Question: Refer to the screenshot below, I have created a 'div' to wrap another two 'div' of image and text, then I use CSS 'position: absolute' to make these 'div' merge together.
However, I found that the button is not sensitive while testing on mobile devices, sometime I need to touch the button few time to take effect.
So, is there something wrong for my code and what is the best practice to create a button with image and text?
Thanks

'''
<div class="r">
<div class="a">
<div class="i"><img src="store_btn_on.png" /></div>
<div class="t">Shatin</div>
</div>
<div class="b">
<div class="i"><img src="store_btn_off.png" /></div>
<div class="t">Causeway Bay</div>
</div>
<div class="c">
<div class="i"><img src="store_btn_off.png" /></div>
<div class="t">Kowloon Bay</div>
</div>
</div>
'''
'''
addButtonListener($("#store > .r > .a"), function(event, target){
$("#some_content").css("display", "none");
$("#other_content").css("display", "block");
$(".r > .b > .a > img").attr("src" , "store_btn_on.png");
$(".r > .b > .b > img, .r > .b > .c > img").attr("src" , "store_btn_off.png");
});
function addButtonListener(targets, job){
if ("ontouchstart" in document.documentElement){
targets.each(function(){
$(this)[0].addEventListener('touchstart', function(event){
event.preventDefault();
$(this).attr({ "x": event.targetTouches[0].clientX, "diffX": 0, "y": event.targetTouches[0].clientY, "diffY": 0 });
$(this).addClass("on");
}, false);
$(this)[0].addEventListener('touchmove', function(event){
$(this).attr({
"diffX": Math.abs(event.targetTouches[0].clientX - $(this).attr("x")),
"diffY": Math.abs(event.targetTouches[0].clientY - $(this).attr("y"))
});
}, false);
$(this)[0].addEventListener("touchend", function(event){
$(this).removeClass("on");
if ($(this).attr("diffX") < 5 && $(this).attr("diffY") < 5){ $(job(event, $(this))); }
}, false);
});
}
else {
targets.each(function(){
$(this).mousedown(function(event){ event.preventDefault(); $(this).addClass("on"); });
$(this).mouseup(function(event){ event.preventDefault(); if ($(this).hasClass("on")){ $(job(event, $(this))); } $(this).removeClass("on"); });
$(this).hover(function(event){ $(this).removeClass("on"); });
});
}
}
'''
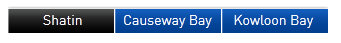
Answer: I am not sure about the sensitivity of your button on mobile devices (you haven't shown any of your code for handling click events), but I think it is better to write your HTML like this:
'''
<div class="r">
<div class="button on">
<span>Shatin</span>
</div>
<div class="button">
<span>Bay</span>
</div>
<div class="button">
<span>Bay</span>
</div>
</div>
'''
Then use CSS in your stylesheet:
'''
.button {
background: url(http://domain.com/images/store_btn_off.png) no-repeat 0 0;
/* Additional button styles */
}
.button.on {
background: url(http://domain.com/images/store_btn_on.png) no-repeat 0 0;
}
.button span {
color: #FFF;
margin: auto;
}
'''
This makes it easy to dynamically turn a button on or off just by adding or removing the on class.
Although not necessary, you may also be interested in looking at CSS3 gradients to create simple gradient background images like that, and then degrade nicely to an image in browsers without any gradient support.
The class names "r" and "b" are not very descriptive. Unless some HTML/CSS minifier put those there and you have proper names in your development code, I would consider giving your classes more descriptive names as well.